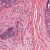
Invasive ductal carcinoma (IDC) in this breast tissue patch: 0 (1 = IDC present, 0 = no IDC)